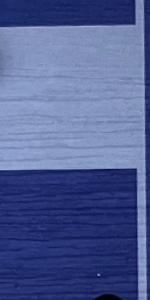
Label: Empty